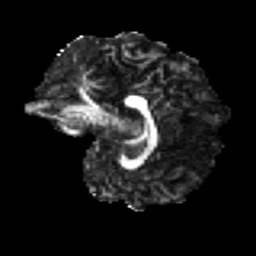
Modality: FA
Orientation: sagittal
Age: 23
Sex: female
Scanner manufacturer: ge
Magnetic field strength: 3 T
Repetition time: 7.8 s
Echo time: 0.0606 s